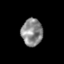
Tissue: skin
Cell type: Epithelial cells
Senescence score: 0.2619
Nuclear area (px): 566
Mean DAPI intensity: 138.042